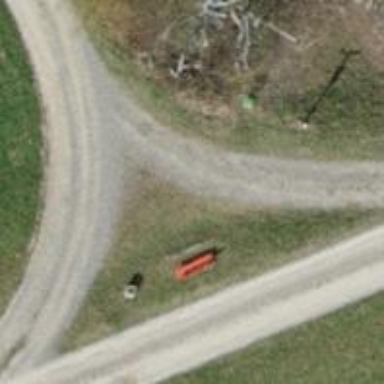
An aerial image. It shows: Bench.